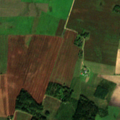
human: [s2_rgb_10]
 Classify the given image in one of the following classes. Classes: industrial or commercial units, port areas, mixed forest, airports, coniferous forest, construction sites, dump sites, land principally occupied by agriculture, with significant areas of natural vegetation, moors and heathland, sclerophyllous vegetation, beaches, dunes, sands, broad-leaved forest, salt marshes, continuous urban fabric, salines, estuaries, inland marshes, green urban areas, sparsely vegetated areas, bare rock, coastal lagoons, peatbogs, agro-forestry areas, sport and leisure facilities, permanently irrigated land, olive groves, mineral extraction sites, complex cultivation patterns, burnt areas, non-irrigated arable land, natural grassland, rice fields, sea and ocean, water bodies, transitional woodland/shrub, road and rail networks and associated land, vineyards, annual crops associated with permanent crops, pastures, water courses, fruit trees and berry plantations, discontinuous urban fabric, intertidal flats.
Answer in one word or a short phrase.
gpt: non-irrigated arable land, pastures, complex cultivation patterns, mixed forest